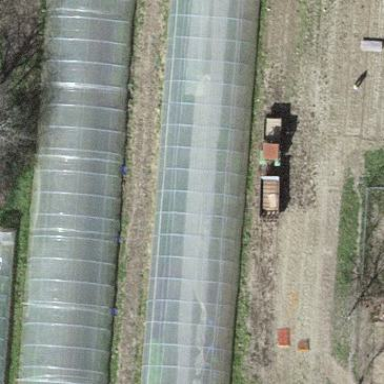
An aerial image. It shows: Greenhouse.